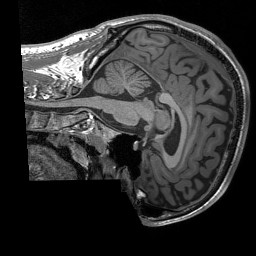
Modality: T1w
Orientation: sagittal
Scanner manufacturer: siemens
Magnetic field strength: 3 T
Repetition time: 1.76 s
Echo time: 0.0022 s